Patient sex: M
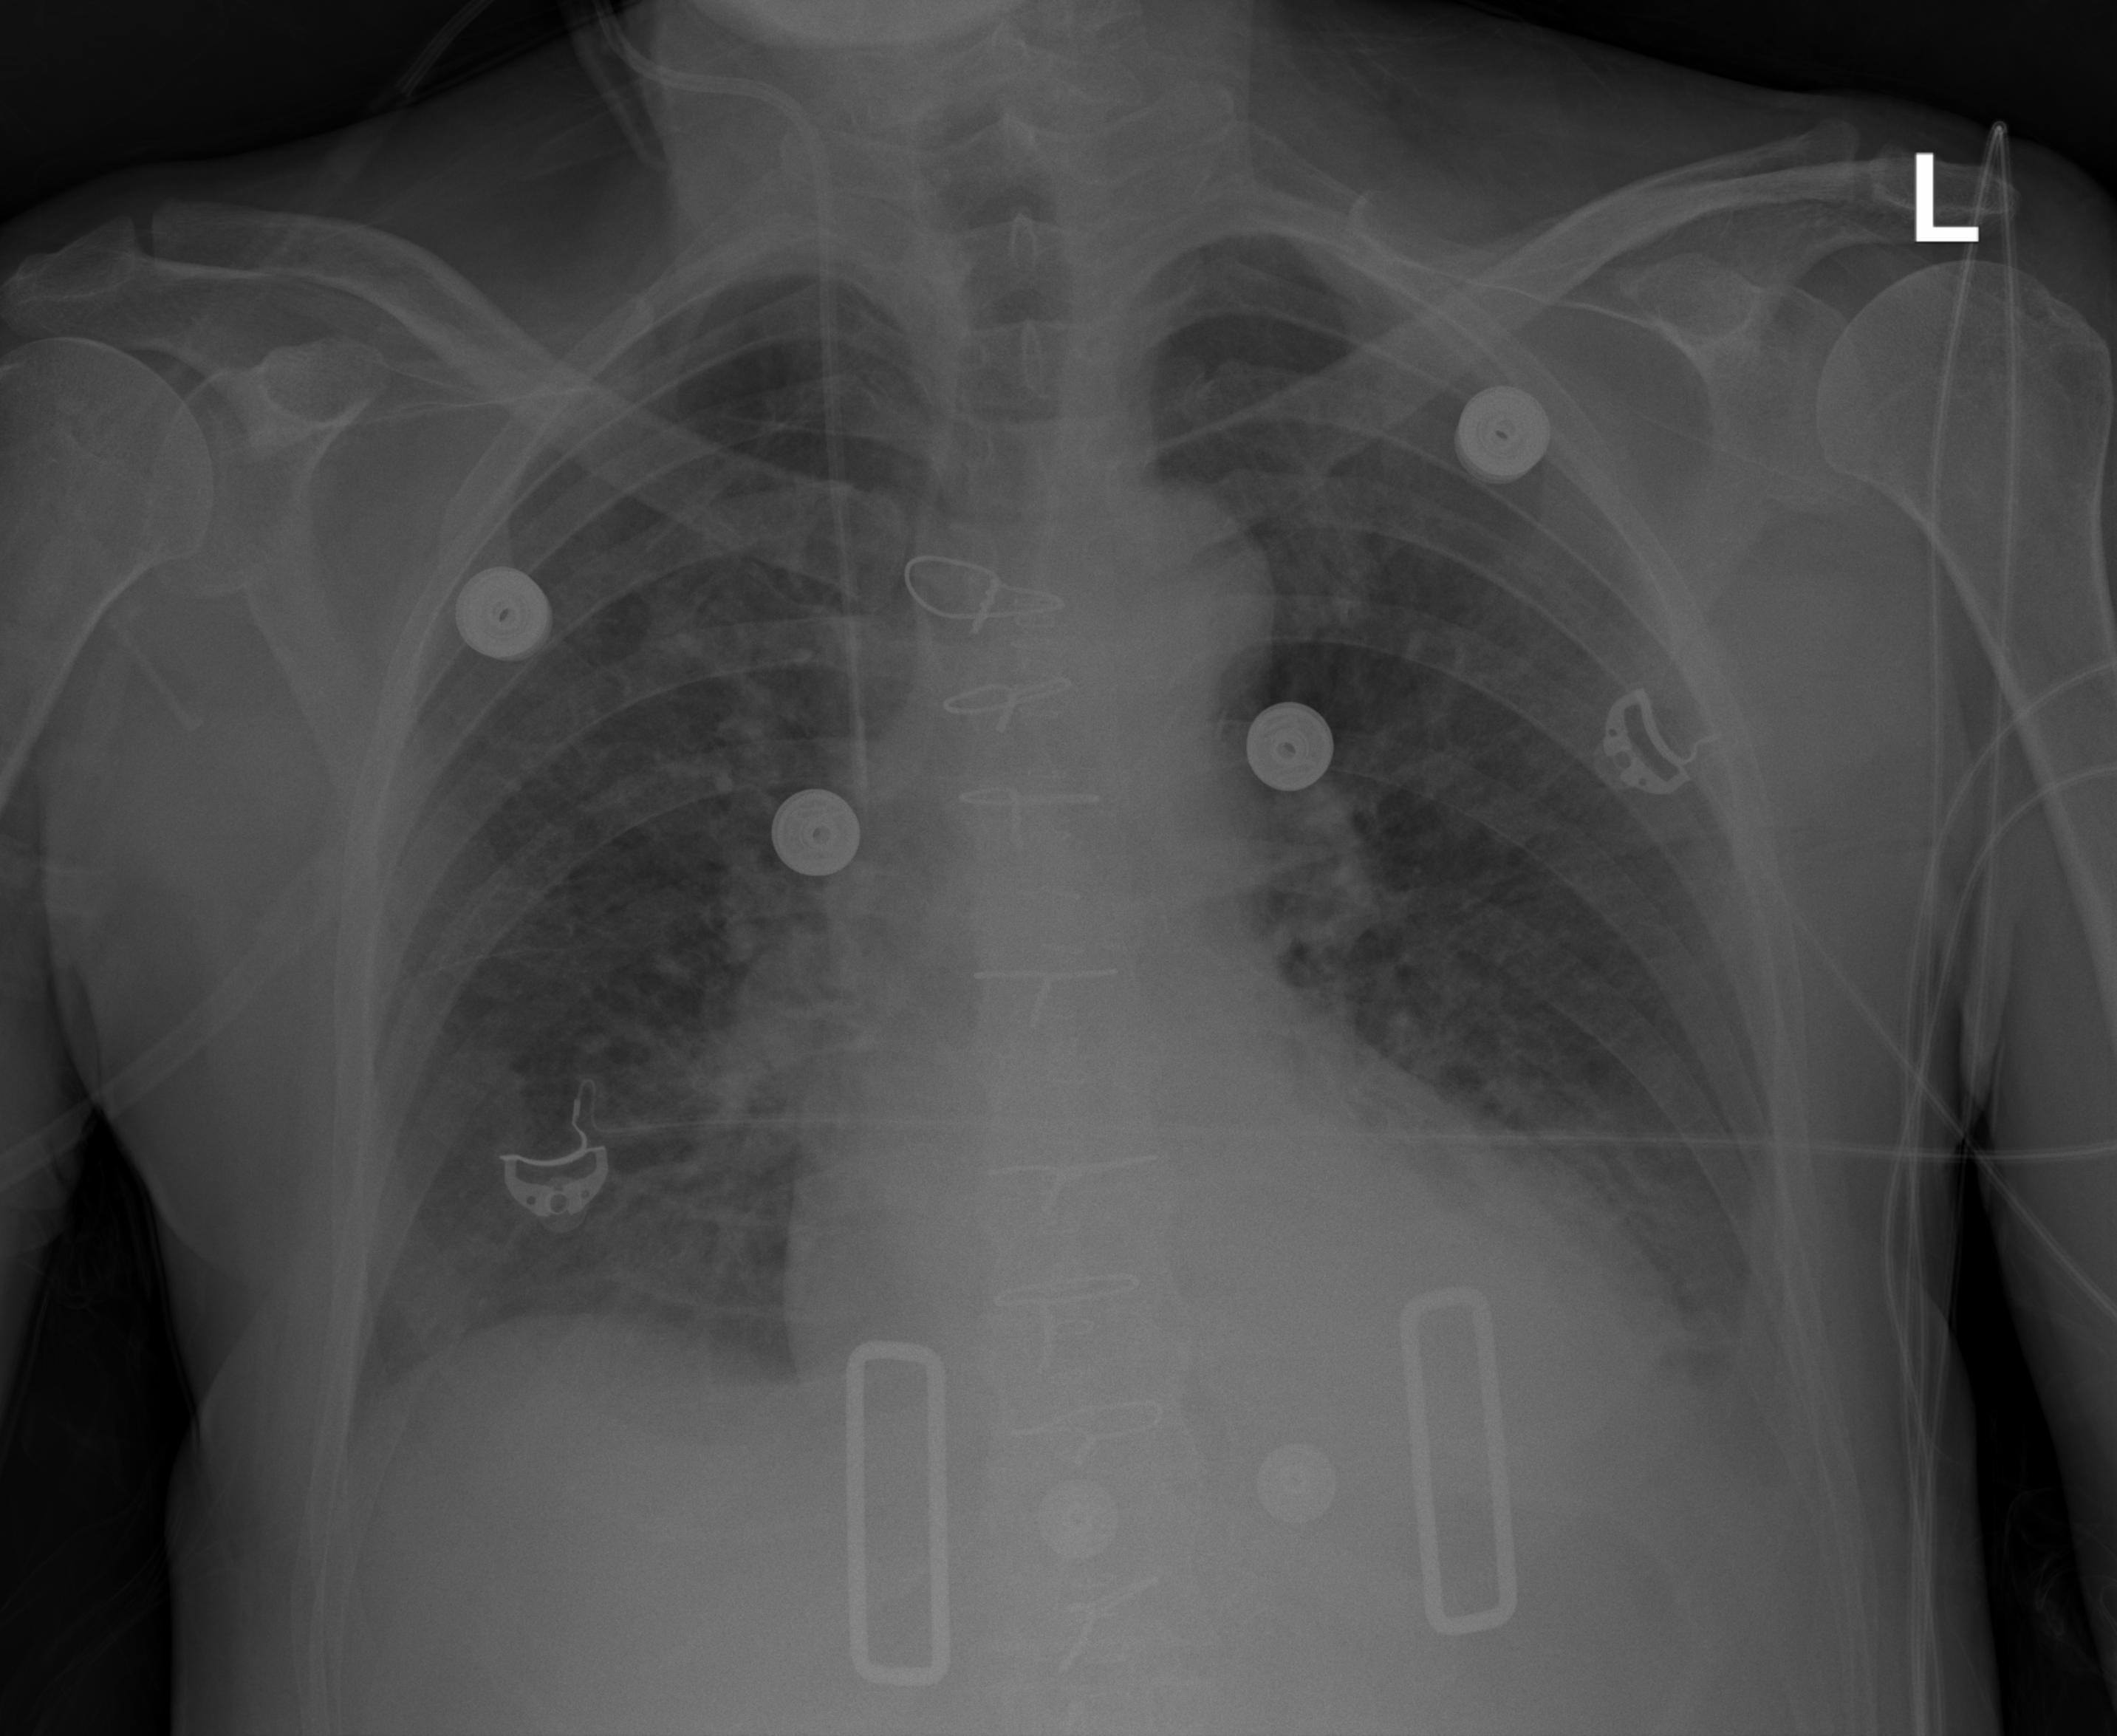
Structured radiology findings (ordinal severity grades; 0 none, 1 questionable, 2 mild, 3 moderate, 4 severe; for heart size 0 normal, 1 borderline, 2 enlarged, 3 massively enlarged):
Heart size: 2
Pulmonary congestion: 2
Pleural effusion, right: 0
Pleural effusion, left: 2
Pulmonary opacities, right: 2
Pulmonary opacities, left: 2
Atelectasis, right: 2
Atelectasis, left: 2